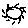
Label: sun